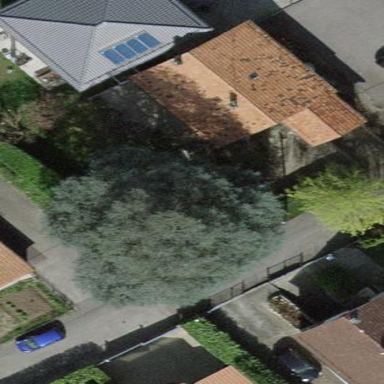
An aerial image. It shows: Garden enclosed by fence.